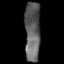
Tissue: lung
Cell type: Fibroblasts
Senescence score: 0.5517
Nuclear area (px): 910
Mean DAPI intensity: 96.31